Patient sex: F
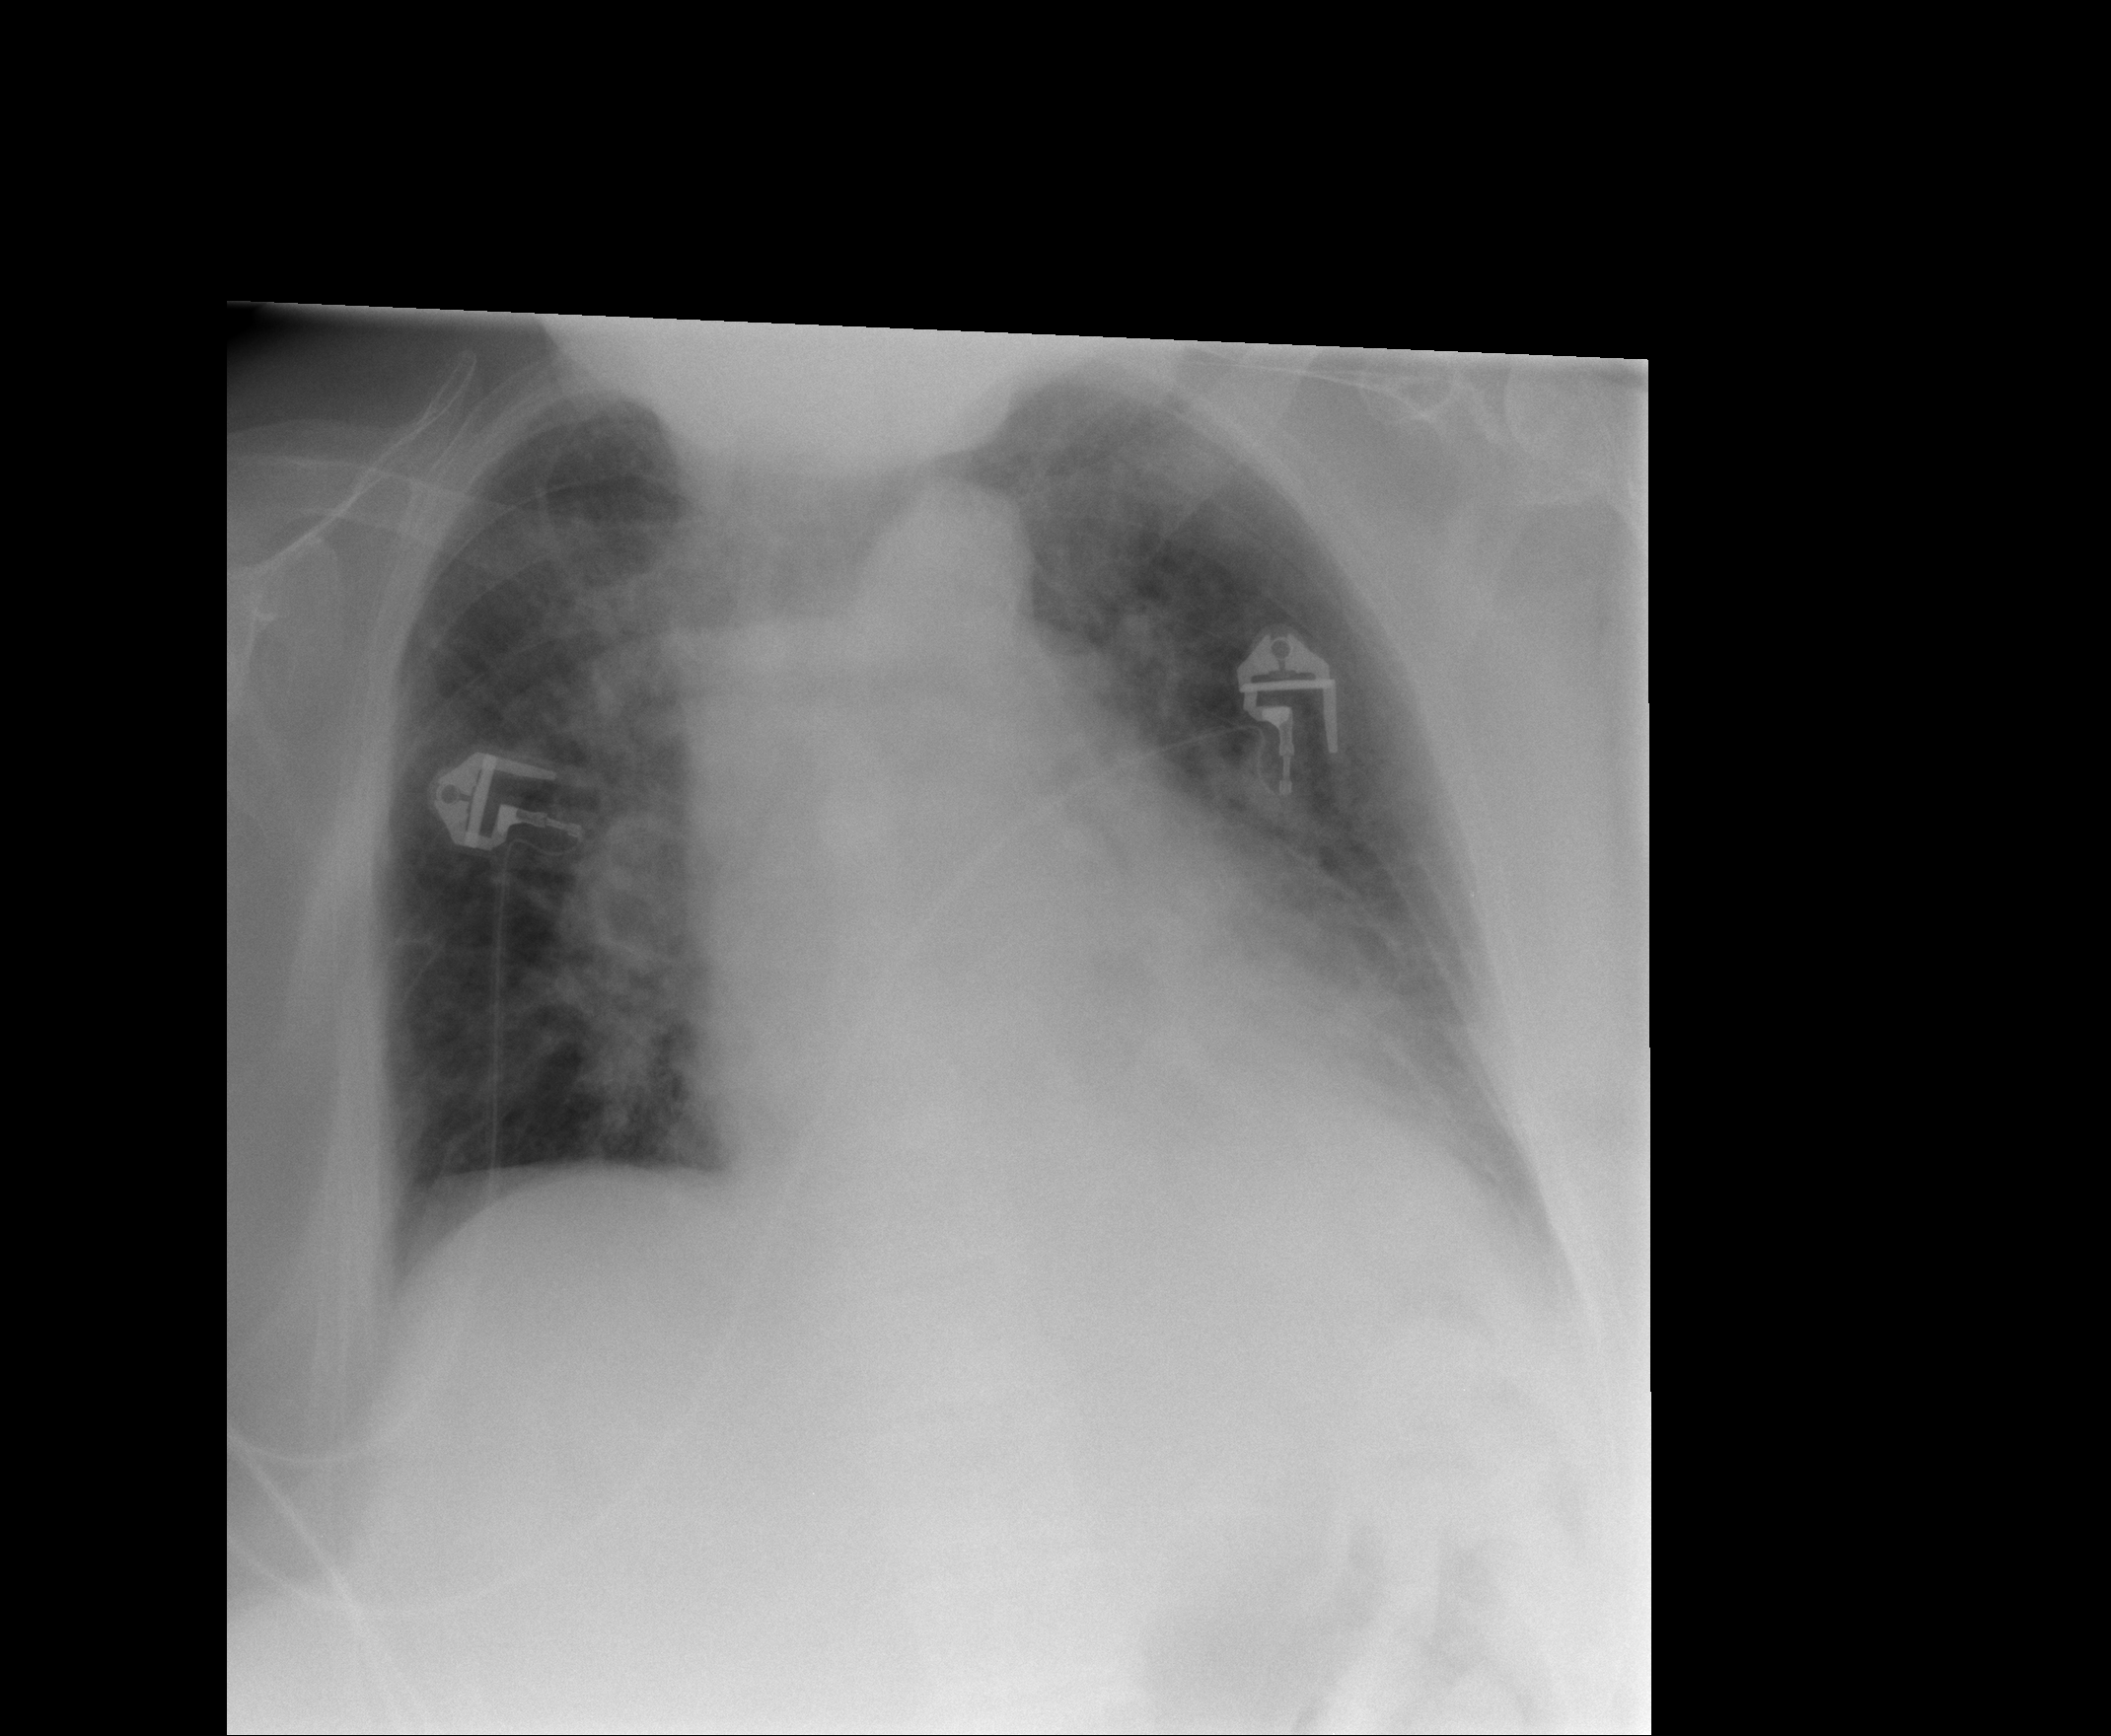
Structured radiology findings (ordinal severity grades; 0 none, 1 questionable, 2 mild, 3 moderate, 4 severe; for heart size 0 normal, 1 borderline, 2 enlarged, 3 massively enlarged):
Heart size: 2
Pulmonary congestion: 3
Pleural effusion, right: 0
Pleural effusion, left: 2
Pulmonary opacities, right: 2
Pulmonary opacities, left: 2
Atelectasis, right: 0
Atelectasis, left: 0